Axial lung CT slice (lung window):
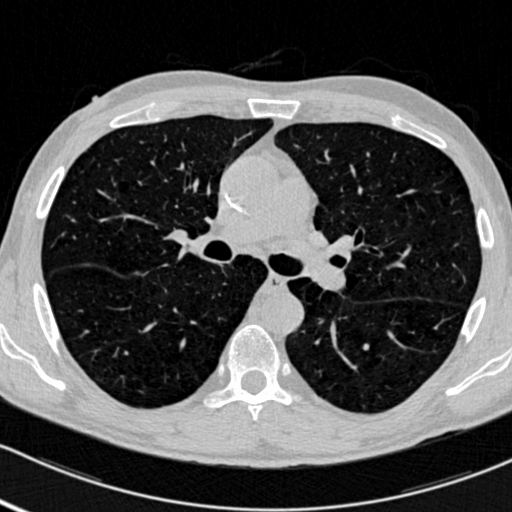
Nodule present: no